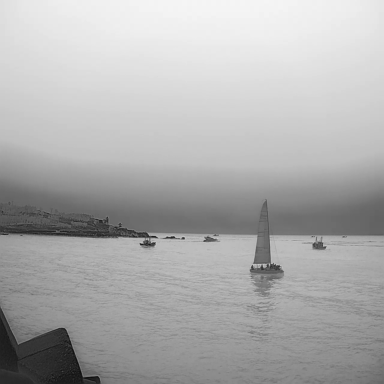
There are seven objects shown in the infrared image, including five bulk_carriers, a canoe, and a sailboat.